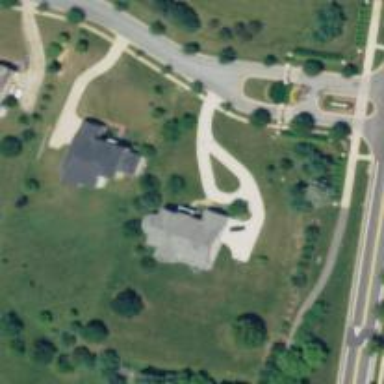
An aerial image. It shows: Driveway.